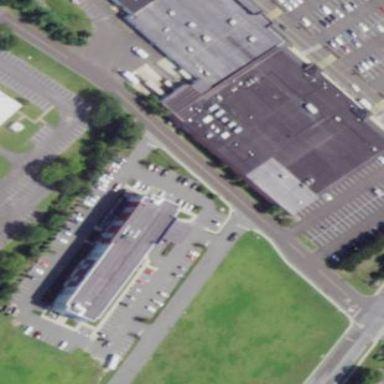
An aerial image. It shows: Supermarket building.